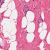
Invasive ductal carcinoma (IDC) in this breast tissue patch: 0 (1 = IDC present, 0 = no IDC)